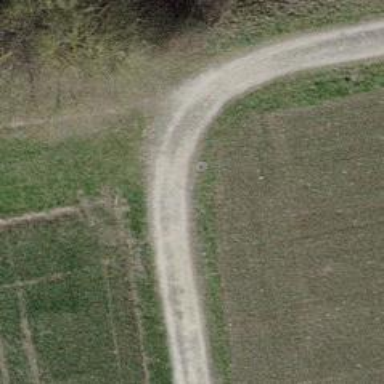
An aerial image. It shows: Compacted track road with grade3 tracktype.